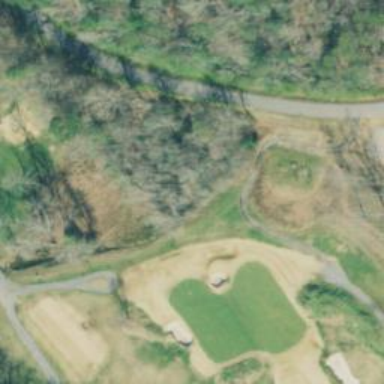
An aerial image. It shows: Golf cartpath that is also road path.